Question: I am using an UIImagePickerView to grab photos from the camera or camera roll. When the user 'picks' an image, I'm inserting the image onto an UIImageView, which is nested in a UIScrollView to allow pinch/pan. I have an overlay above the image view which represents the area to which the image will be cropped (just like when UIImagePickerView's .allowEditing property is YES).
The Apple-provided "allowEditing" capability also has the same problem I'm seeing with my code (which I why I tried to write it myself in the first place, and I need custom shapes in the overlay). The problem is that I can't seem to find a good way to allow the user to pan around over ALL the image. There are always portions of the image which can't be placed in the crop window. It's always content around the edges (maybe the outside 10%) of the image, which cannot be panned into the crop window.

In the above photo, the brown area at the top and bottom are the scroll view's background color. The image view is sized to the image.
'''
- (void)imagePickerController:(UIImagePickerController *)picker didFinishPickingMediaWithInfo:(NSDictionary *)info {
UIImage *image = [info objectForKey:UIImagePickerControllerOriginalImage];
// Calculate what height/width we'll need for our UIImageView.
CGSize screenSize = [UIScreen mainScreen].bounds.size;
float width = 0.0f, height = 0.0f;
if (image.size.width > image.size.height) {
width = screenSize.width;
height = image.size.height / (image.size.width/screenSize.width);
} else {
height = screenSize.height;
width = image.size.width / (image.size.height/screenSize.height);
}
if (width > screenSize.width) {
height /= (width/screenSize.width);
width = screenSize.width;
}
if (height > screenSize.height) {
width /= (height/screenSize.height);
height = screenSize.height;
}
// Update the image view to the size of the image and center it.
// Image view is a subview of the scroll view.
imageView.frame = CGRectMake((screenSize.width - width) / 2, (screenSize.height - height) / 2, width, height);
imageView.image = image;
// Setup our scrollview so we can scroll and pinch zoom the image!
imageScrollView.contentSize = CGSizeMake(screenSize.width, screenSize.height);
// Close the picker.
[[picker presentingViewController] dismissViewControllerAnimated:YES completion:NULL];
}
'''
I've considered monitoring scroll position and zoom level of the scroll view and disallow a side of the image to pass into the crop "sweet spot" of the image. This seems like over-engineering, however.
Does anyone know of a way to accomplish this?
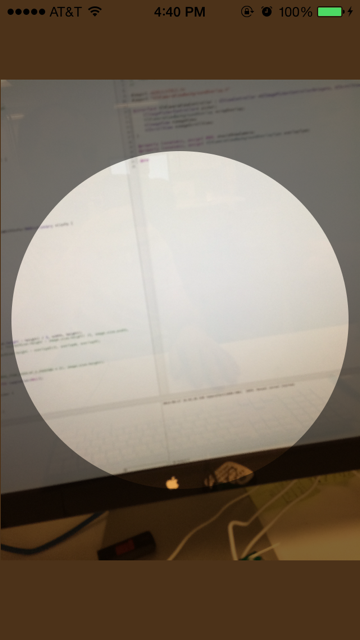
Answer: I'm a moron. What a difference a good night's sleep can make ;-) Hopefully, it will help someone in the future.
Setting the correct scroll view and did the trick. The working code is below.
'''
- (void)imagePickerController:(UIImagePickerController *)picker didFinishPickingMediaWithInfo:(NSDictionary *)info {
UIImage *image = [info objectForKey:UIImagePickerControllerOriginalImage];
// Change the frame of the image view so that it fits the image!
CGSize screenSize = [UIScreen mainScreen].bounds.size;
float width = 0.0f, height = 0.0f;
if (image.size.width > image.size.height) {
width = screenSize.width;
height = image.size.height / (image.size.width/screenSize.width);
} else {
height = screenSize.height;
width = image.size.width / (image.size.height/screenSize.height);
}
// Make sure the new height and width aren't bigger than the screen
if (width > screenSize.width) {
height /= (width/screenSize.width);
width = screenSize.width;
}
if (height > screenSize.height) {
width /= (height/screenSize.height);
height = screenSize.height;
}
CGRect overlayRect = cropOverlay.windowRect;
imageView.frame = CGRectMake((screenSize.width - width) / 2, (screenSize.height - height) / 2, width, height);
imageView.image = image;
// Setup our scrollview so we can scroll and pinch zoom the image!
imageScrollView.contentSize = imageView.frame.size;
imageScrollView.contentInset = UIEdgeInsetsMake(overlayRect.origin.y - imageView.frame.origin.y,
overlayRect.origin.x,
overlayRect.origin.y + imageView.frame.origin.y,
screenSize.width - (overlayRect.origin.x + overlayRect.size.width));
// Dismiss the camera's VC
[[picker presentingViewController] dismissViewControllerAnimated:YES completion:NULL];
}
'''
The scrollview and image view are set up like this:
'''
imageScrollView = [[UIScrollView alloc] initWithFrame:self.view.bounds];
imageScrollView.showsHorizontalScrollIndicator = NO;
imageScrollView.showsVerticalScrollIndicator = NO;
imageScrollView.backgroundColor = [UIColor blackColor];
imageScrollView.userInteractionEnabled = YES;
imageScrollView.delegate = self;
imageScrollView.minimumZoomScale = MINIMUM_SCALE;
imageScrollView.maximumZoomScale = MAXIMUM_SCALE;
[self.view addSubview:imageScrollView];
imageView = [[UIImageView alloc] initWithFrame:self.view.bounds];
imageView.contentMode = UIViewContentModeScaleAspectFit;
imageView.backgroundColor = [UIColor grayColor]; // I had this set to gray so I could see if/when it didn't align properly in the scroll view. You'll likely want to change it to black
[imageScrollView addSubview:imageView];
'''
. So what's better? This new implementation will check for any image that is being set into the scrollview which is SMALLER in width or height, and adjust the frame of the image view such that it expands to be the overlay rect, so you don't ever have to worry about your user selecting an image that isn't optimal for your overlay. Yay!
'''
- (void)imagePickerController:(UIImagePickerController *)pickerUsed didFinishPickingMediaWithInfo:(NSDictionary *)info {
UIImage *image = [info objectForKey:UIImagePickerControllerOriginalImage];
// Change the frame of the image view so that it fits the image!
CGSize screenSize = [UIScreen mainScreen].bounds.size;
float width = 0.0f, height = 0.0f;
if (image.size.width > image.size.height) {
width = screenSize.width;
height = image.size.height / (image.size.width/screenSize.width);
} else {
height = screenSize.height;
width = image.size.width / (image.size.height/screenSize.height);
}
CGRect overlayRect = cropOverlay.windowRect;
// We should check the the width and height are at least as big as our overlay window
if (width < overlayRect.size.width) {
float ratio = overlayRect.size.width / width;
width *= ratio;
height *= ratio;
}
if (height < overlayRect.size.height) {
float ratio = overlayRect.size.height / height;
height *= ratio;
width *= ratio;
}
CGRect imageViewFrame = CGRectMake((screenSize.width - width) / 2, (screenSize.height - height) / 2, width, height);
imageView.frame = imageViewFrame;
imageView.image = image;
// Setup our scrollview so we can scroll and pinch zoom the image!
imageScrollView.contentSize = imageView.frame.size;
imageScrollView.contentInset = UIEdgeInsetsMake(overlayRect.origin.y - imageView.frame.origin.y,
(imageViewFrame.origin.x * -1) + overlayRect.origin.x,
overlayRect.origin.y + imageView.frame.origin.y,
imageViewFrame.origin.x + (screenSize.width - (overlayRect.origin.x + overlayRect.size.width)));
// Calculate the REAL minimum zoom scale!
float minZoomScale = 1 - MIN(fabsf(fabsf(imageView.frame.size.width) - fabsf(overlayRect.size.width)) / imageView.frame.size.width,
fabsf(fabsf(imageView.frame.size.height) - fabsf(overlayRect.size.height)) / imageView.frame.size.height);
imageScrollView.minimumZoomScale = minZoomScale;
// Dismiss the camera's VC
[[picker presentingViewController] dismissViewControllerAnimated:YES completion:NULL];
}
'''